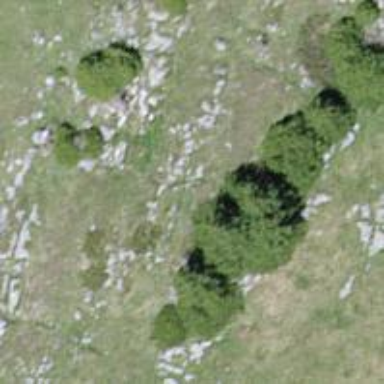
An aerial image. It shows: Needle-leaved tree in its natural environment.